Field crop: maize
Growth stage: 1
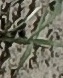
Species: sorghum